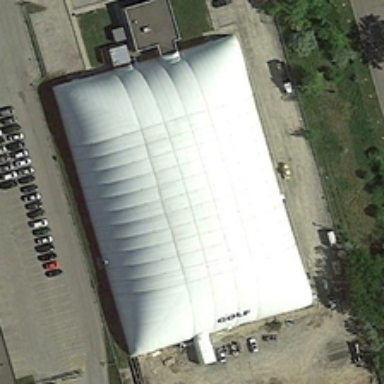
Some cars and green trees are in two sides of a white rectangle center building .